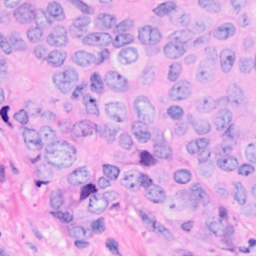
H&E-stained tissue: Breast